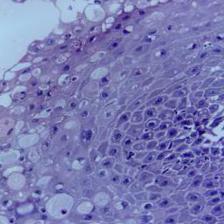
Diagnosis: Normal